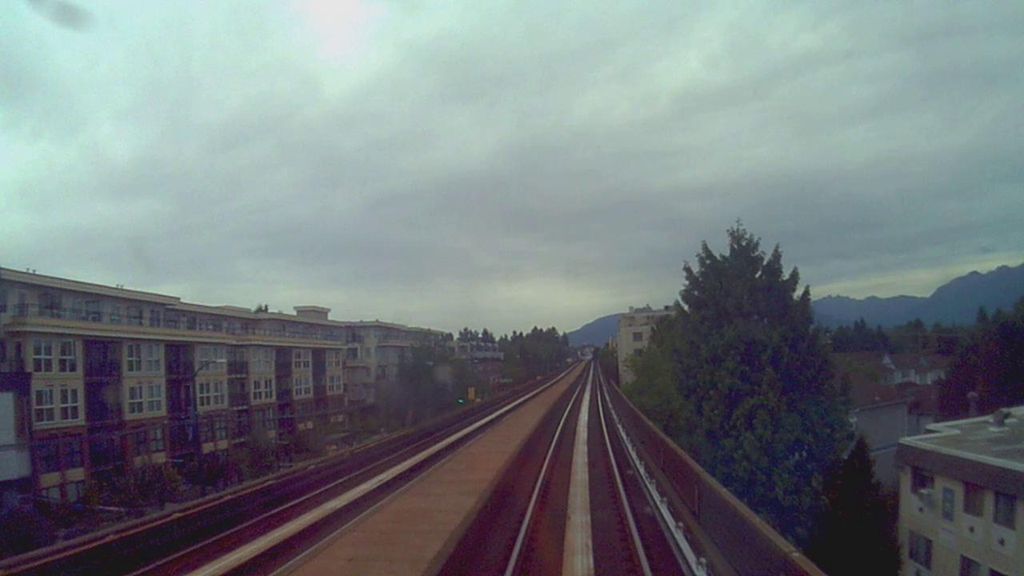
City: vancouver